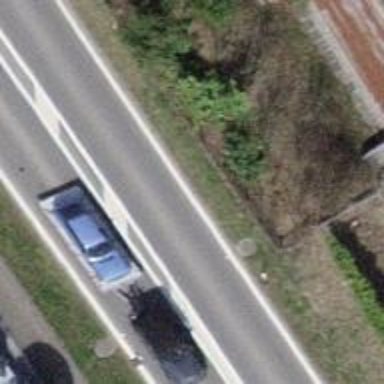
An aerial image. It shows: Secondary road.